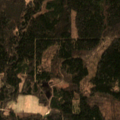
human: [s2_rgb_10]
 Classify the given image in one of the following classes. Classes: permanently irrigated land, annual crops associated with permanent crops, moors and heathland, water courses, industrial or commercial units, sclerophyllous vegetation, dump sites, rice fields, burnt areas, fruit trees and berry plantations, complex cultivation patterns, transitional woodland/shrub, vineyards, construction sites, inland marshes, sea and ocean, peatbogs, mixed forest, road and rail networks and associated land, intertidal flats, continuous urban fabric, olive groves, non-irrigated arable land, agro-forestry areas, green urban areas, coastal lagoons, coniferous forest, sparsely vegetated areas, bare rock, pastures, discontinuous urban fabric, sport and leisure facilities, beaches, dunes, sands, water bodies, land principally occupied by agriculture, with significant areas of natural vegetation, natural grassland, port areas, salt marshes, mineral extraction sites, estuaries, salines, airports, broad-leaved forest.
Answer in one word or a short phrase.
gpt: land principally occupied by agriculture, with significant areas of natural vegetation, coniferous forest, mixed forest, transitional woodland/shrub